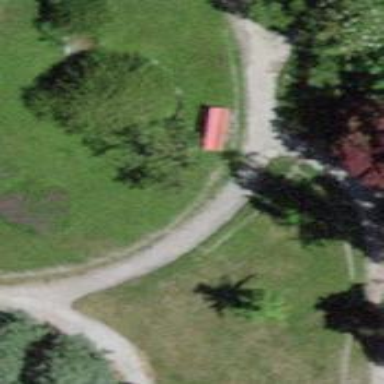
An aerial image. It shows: Bench located at attraction site.